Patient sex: M
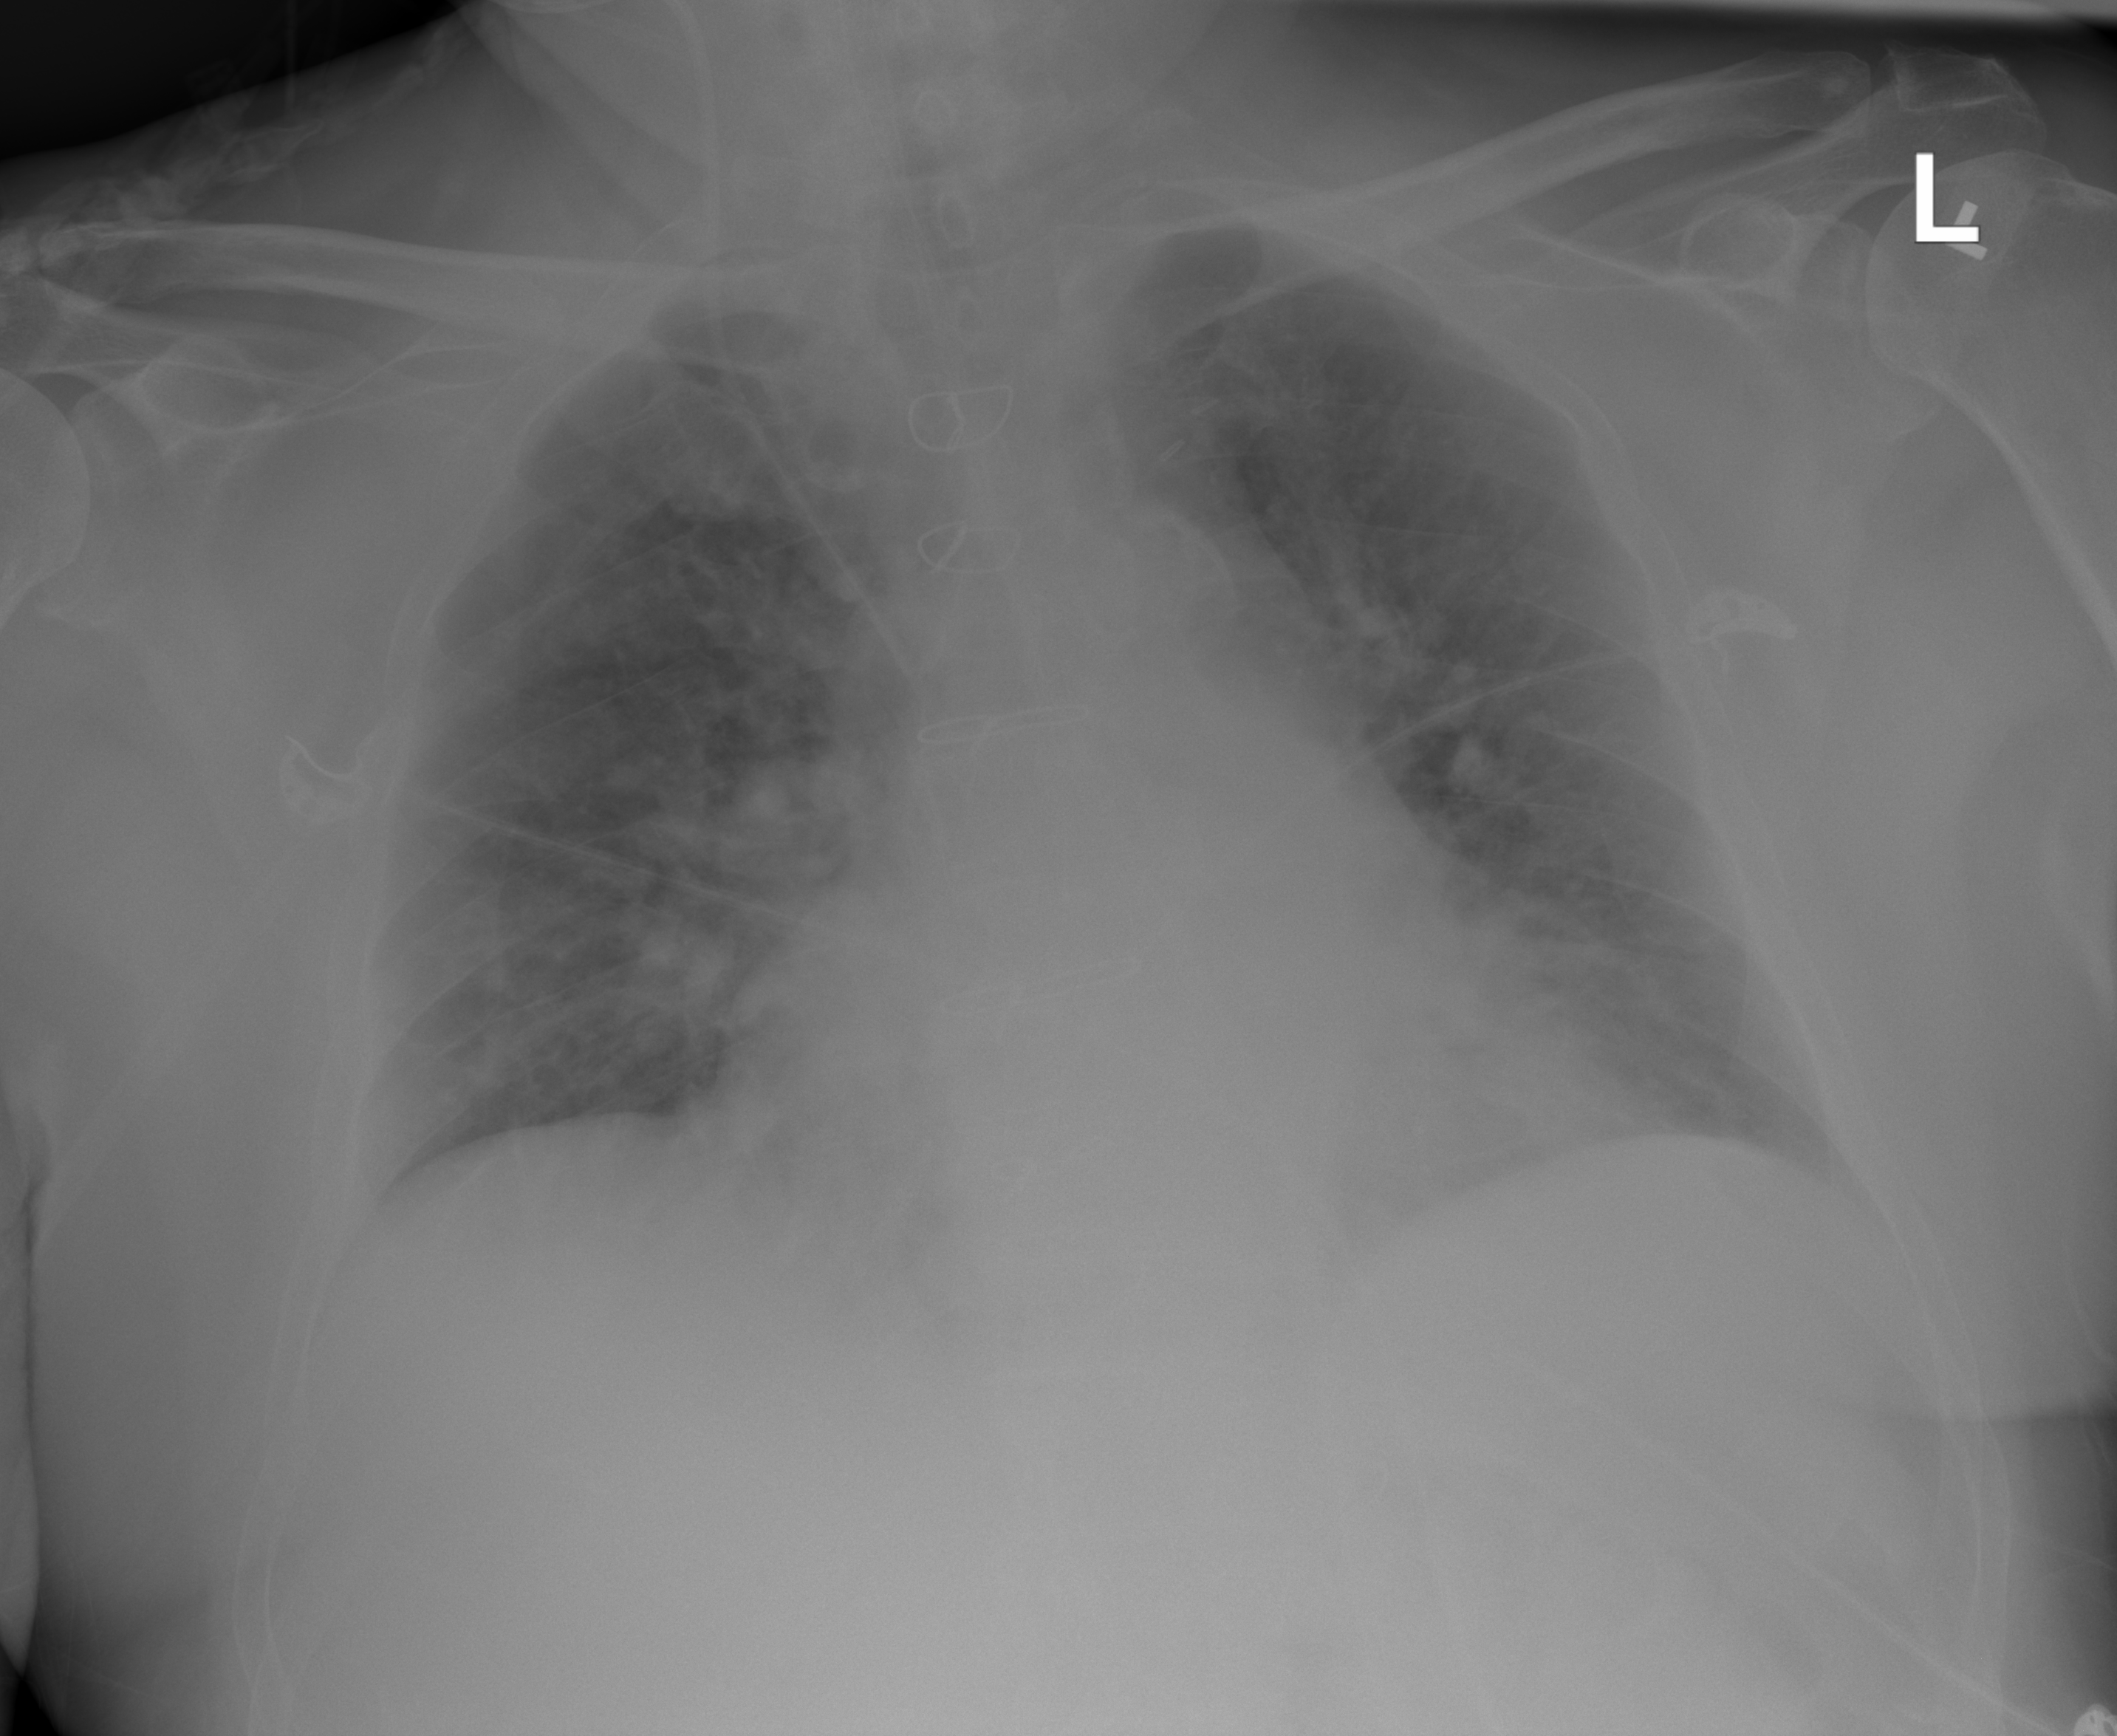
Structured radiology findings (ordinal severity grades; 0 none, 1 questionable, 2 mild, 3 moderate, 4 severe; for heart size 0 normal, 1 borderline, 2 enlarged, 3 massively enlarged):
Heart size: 0
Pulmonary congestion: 2
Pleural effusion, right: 0
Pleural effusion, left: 0
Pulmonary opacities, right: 2
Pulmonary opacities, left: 2
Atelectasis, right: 2
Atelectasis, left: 2